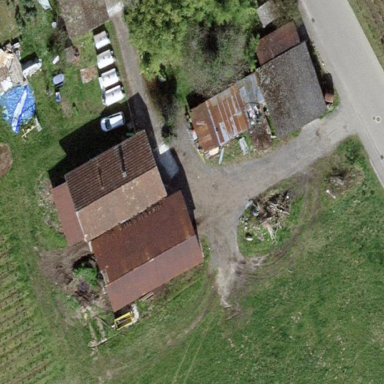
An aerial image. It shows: Farmyard area.